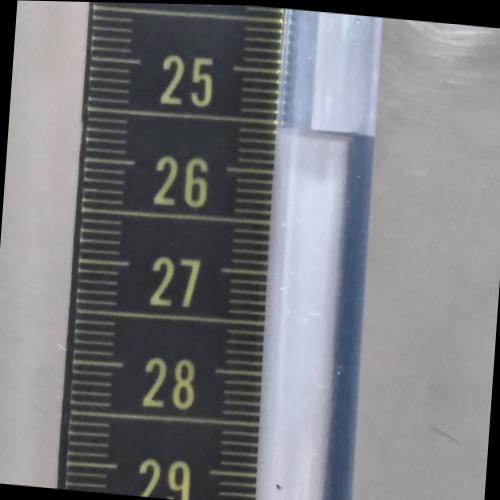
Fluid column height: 25.6 cm